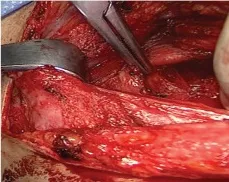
(B-F) The procedure begins with a horizontal incision along the left supraclavicular area, followed by the sequential removal of tissue layers including the platysma muscle, deep cervical fascia, and carotid sheath, exposing the left recurrent laryngeal nerve, venous horn, lymphatic vessels, and left subclavian artery. The tumor was then carefully separated from the surrounding tissue and the upper pole of the tumor was excised.
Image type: medical_photograph (other_medical_photograph)